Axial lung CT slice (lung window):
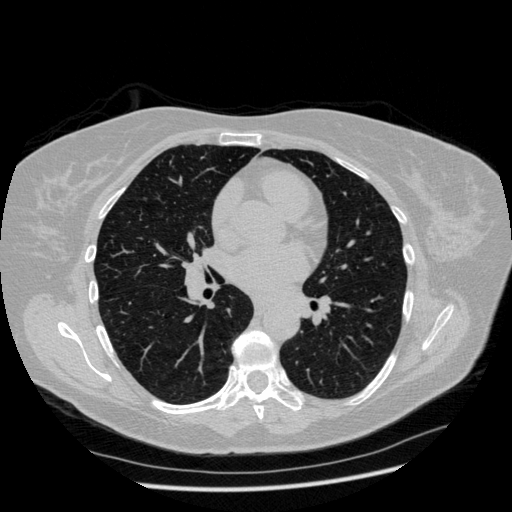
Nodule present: no